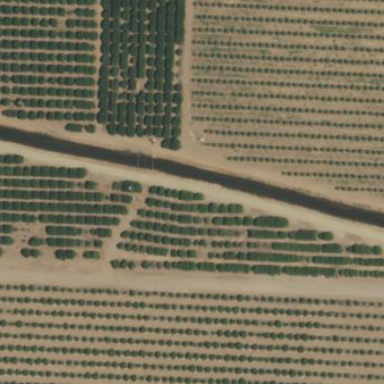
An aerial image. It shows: Orchard.